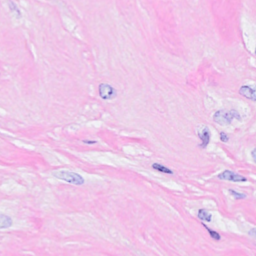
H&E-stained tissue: Breast